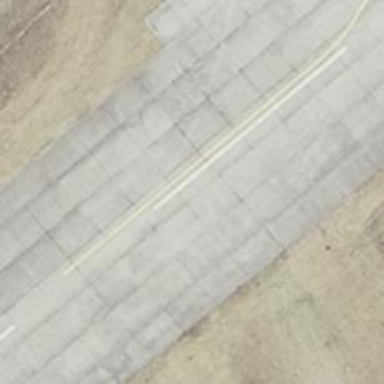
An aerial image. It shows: View of taxiway at the airport.